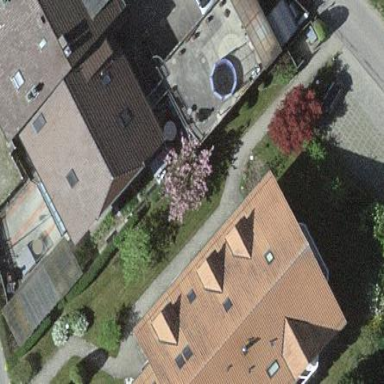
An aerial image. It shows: Group of garages.